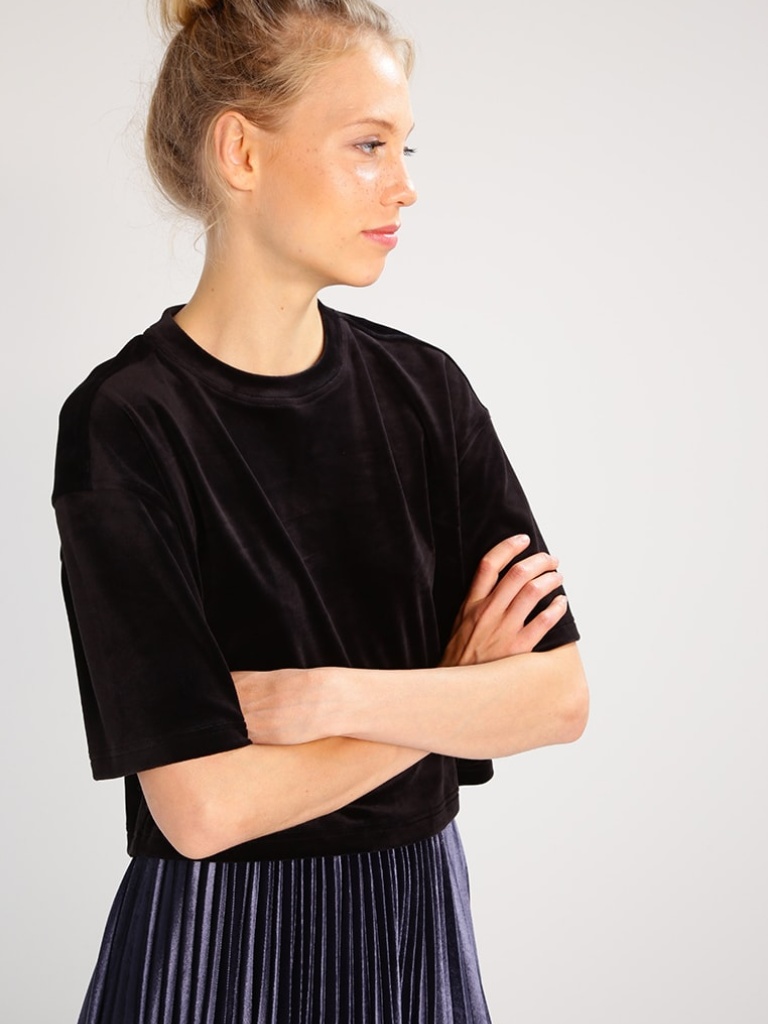
velvet tight short sleeve cropped length Untucked crew t-shirt